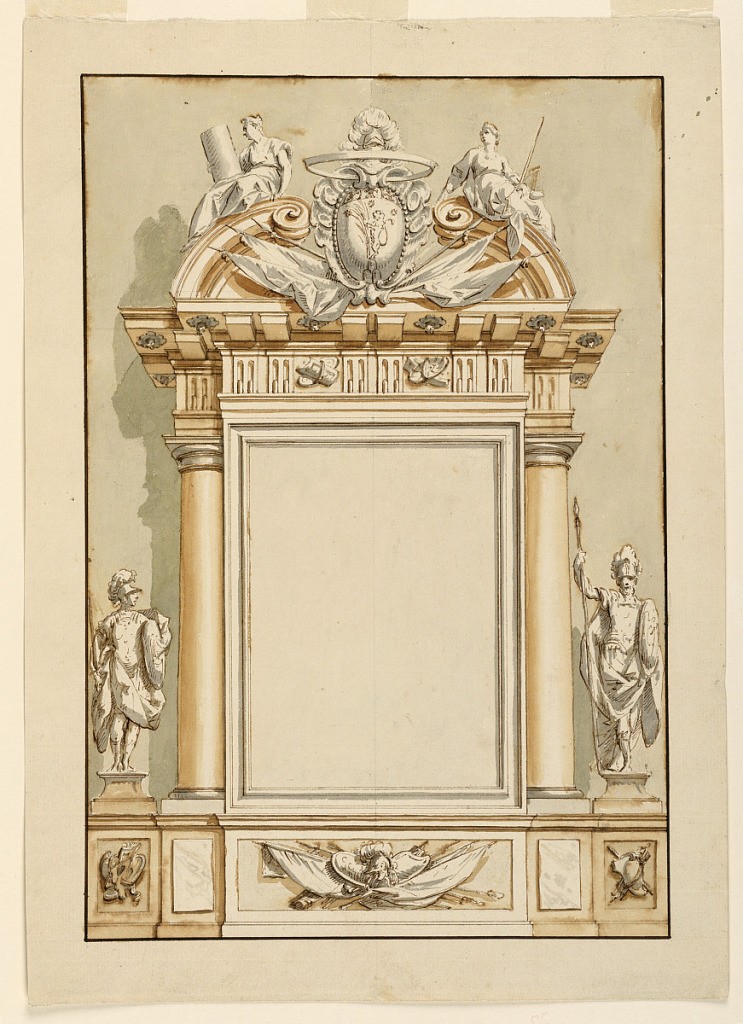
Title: Wall Decoration with Military Attributes
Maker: Unknown, Italian
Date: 1775–1800
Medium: Pen and brown ink, brown and gray wash, over graphite, ruled border in pen and brown Support: off-white laid paper
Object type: Drawing
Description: The central part is projecting; it consists of a mensa, the front of which is decorated with a trophy arms, and a molded oblong frame. Doric columns are embedded upon pedestals and above is an entablature. The frieze shows triglyphs and two trophies. On top is a broken pediment and "Strength" and "Justice" sit upon the cornice. A coat of arms stands in the center which includes Anjou fleur-de-lys, a lion rampant with a garbe, upon triple mount and below three stars. Beside the columns stand two classical warriors, upon pedestals with shadows shown.